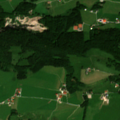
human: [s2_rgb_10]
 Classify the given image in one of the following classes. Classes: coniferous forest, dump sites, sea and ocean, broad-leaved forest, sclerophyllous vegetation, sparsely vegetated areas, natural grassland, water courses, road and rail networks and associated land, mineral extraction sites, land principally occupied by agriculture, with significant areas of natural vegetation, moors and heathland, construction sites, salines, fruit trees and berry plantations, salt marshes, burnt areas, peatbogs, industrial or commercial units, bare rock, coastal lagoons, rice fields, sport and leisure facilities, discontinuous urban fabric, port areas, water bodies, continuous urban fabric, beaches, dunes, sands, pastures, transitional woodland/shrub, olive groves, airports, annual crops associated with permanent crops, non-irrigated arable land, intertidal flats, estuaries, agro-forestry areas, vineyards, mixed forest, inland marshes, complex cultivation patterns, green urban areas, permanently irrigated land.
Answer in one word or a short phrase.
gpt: discontinuous urban fabric, pastures, mixed forest